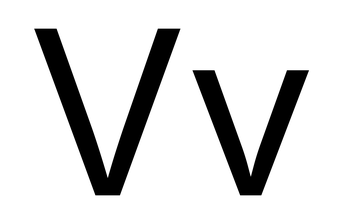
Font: Inter_Regular